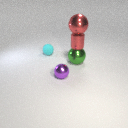
small purple metal sphere in front of large green metal sphere